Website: macys
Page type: account-selection
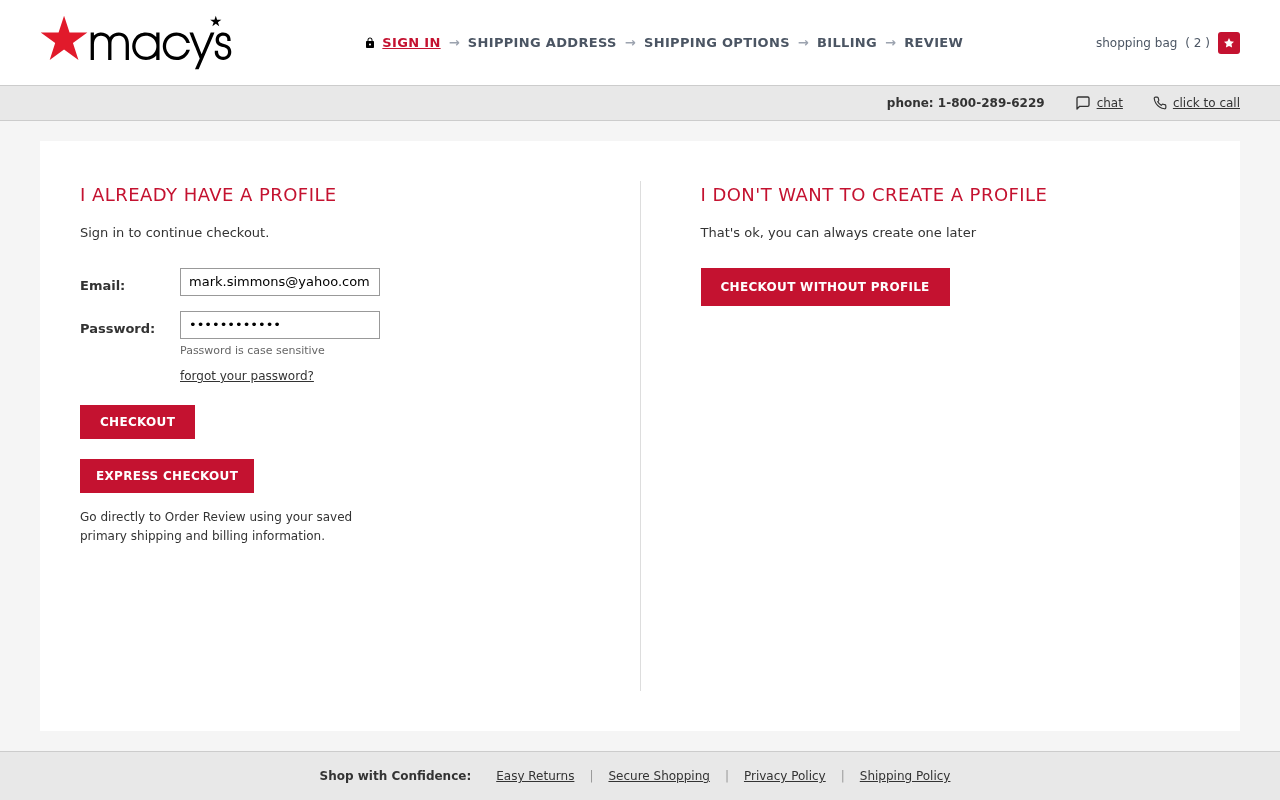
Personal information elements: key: PII_EMAIL
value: mark.simmons@yahoo.com
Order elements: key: ORDER_NUM_ITEMS
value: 2